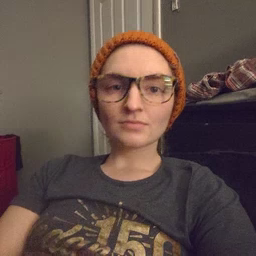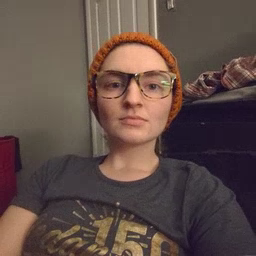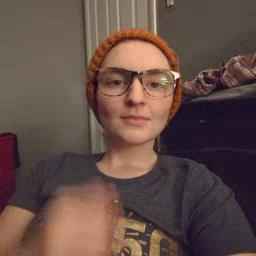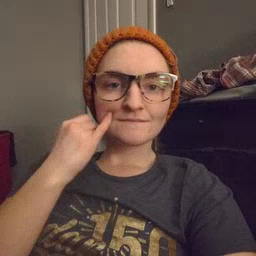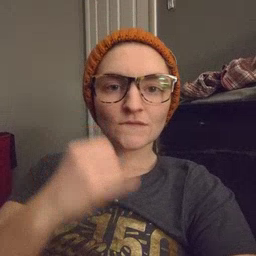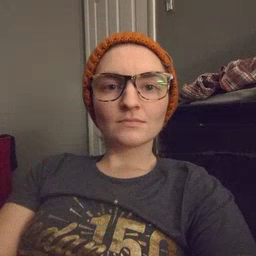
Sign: if